Aerial crown-view tile of a tropical tree (Barro Colorado Island, Panama), acquired 20240813:
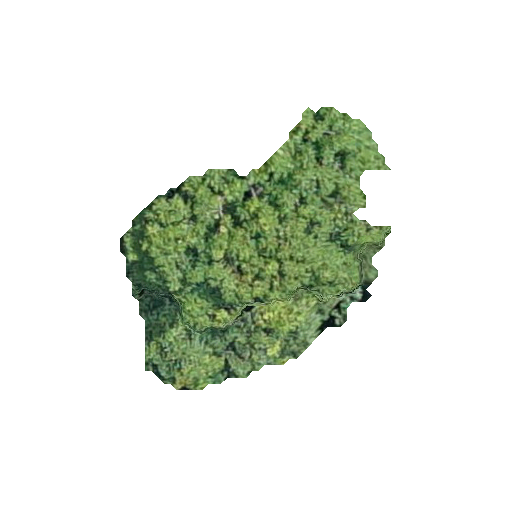
Species: Spondias mombin
GBIF accepted scientific name: Spondias mombin
Crown area: 72.393 m²